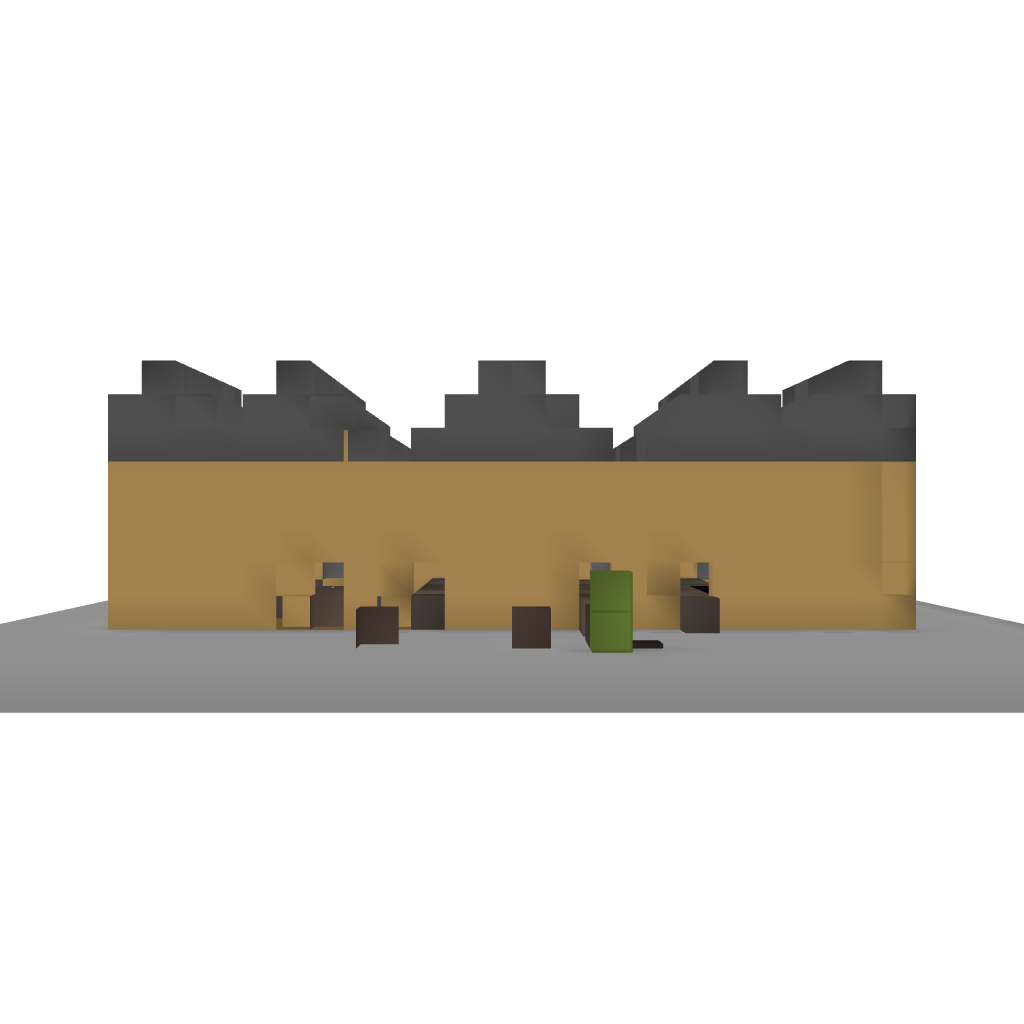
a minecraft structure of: minecart station by zerte